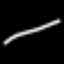
Label: line